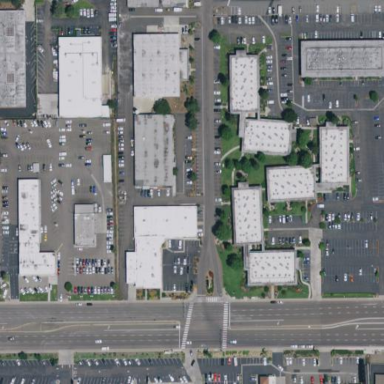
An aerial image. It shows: Commercial area.